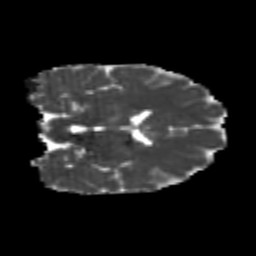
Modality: MD
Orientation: coronal
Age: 21
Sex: female
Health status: healthy
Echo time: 0.074 s